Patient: sex F, age 31
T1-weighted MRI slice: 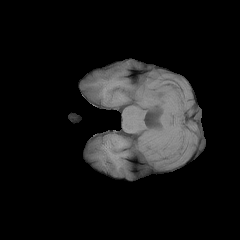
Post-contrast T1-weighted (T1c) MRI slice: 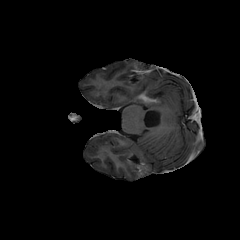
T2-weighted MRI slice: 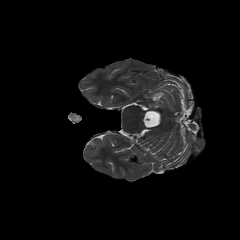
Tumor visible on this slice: yes
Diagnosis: Glioblastoma, IDH-wildtype
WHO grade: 4